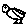
Label: bird